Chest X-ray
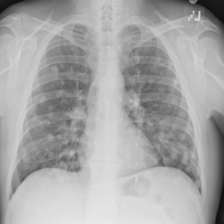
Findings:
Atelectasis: negative
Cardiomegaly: negative
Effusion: negative
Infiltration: negative
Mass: positive
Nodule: negative
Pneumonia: negative
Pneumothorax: negative
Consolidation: negative
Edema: negative
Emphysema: negative
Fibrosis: negative
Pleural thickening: negative
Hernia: negative